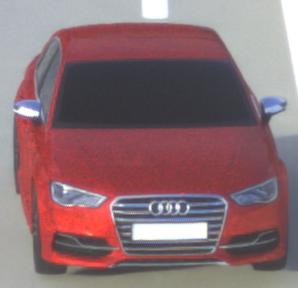
Make: Audi
Model: S3
Detailed model: 8V
Model produced from: 2013
Model produced until: 2020
Doors: 4
Color: red
Road condition: dry road
Daytime: morning or afternoon
Contrast: medium contrast